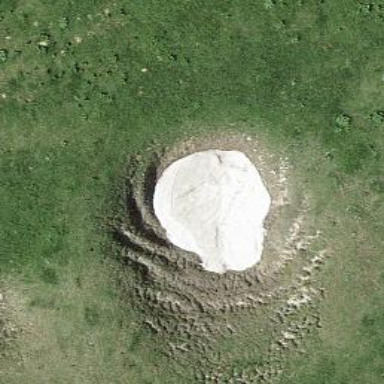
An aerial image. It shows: Sinkhole in the natural landscape.